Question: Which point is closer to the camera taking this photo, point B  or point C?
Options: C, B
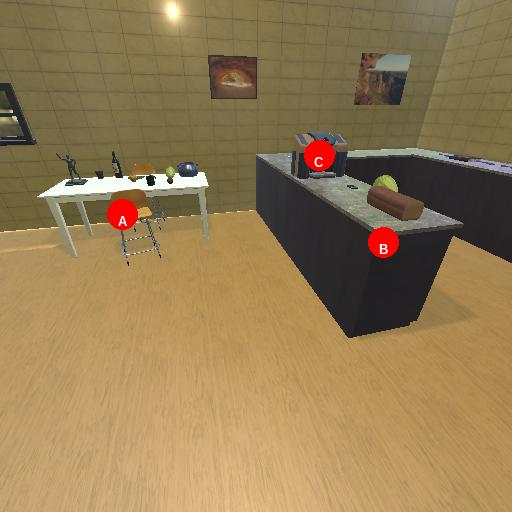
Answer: C